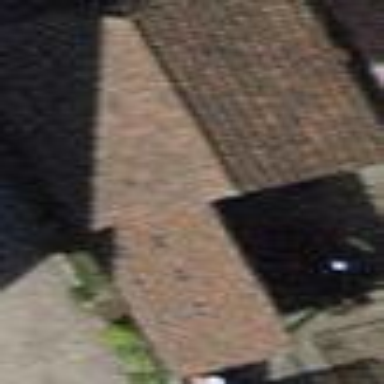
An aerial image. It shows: Gabled building with roof made of brown roof tiles. The roof is oriented along the building.